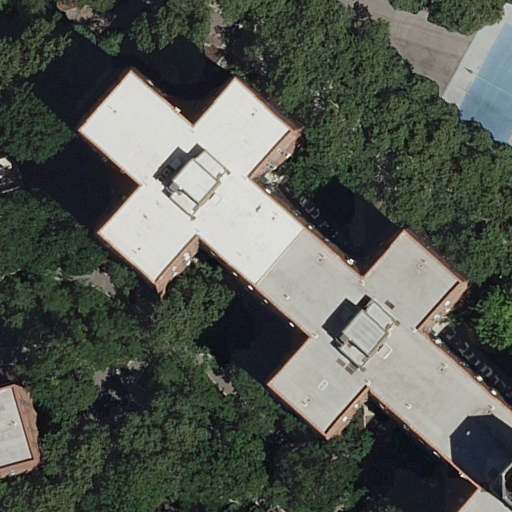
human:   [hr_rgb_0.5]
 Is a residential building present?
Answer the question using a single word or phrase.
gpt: yes

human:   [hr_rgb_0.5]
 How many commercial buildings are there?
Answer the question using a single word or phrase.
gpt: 0

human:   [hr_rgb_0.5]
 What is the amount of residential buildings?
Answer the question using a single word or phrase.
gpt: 2

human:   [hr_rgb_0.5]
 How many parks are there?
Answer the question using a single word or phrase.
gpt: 1

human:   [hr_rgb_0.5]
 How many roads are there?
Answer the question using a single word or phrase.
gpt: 2

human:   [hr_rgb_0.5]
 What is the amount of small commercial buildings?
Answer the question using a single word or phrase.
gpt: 0

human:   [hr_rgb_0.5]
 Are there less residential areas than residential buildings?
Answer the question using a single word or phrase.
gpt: yes

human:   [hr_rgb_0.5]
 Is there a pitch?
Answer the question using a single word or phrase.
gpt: yes

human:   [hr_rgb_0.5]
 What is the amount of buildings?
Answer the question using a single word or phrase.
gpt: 2

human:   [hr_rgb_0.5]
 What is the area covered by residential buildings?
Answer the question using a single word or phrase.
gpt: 227m2

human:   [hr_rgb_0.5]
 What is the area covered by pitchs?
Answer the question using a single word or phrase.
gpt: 5m2

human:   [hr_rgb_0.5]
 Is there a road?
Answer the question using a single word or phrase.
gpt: yes

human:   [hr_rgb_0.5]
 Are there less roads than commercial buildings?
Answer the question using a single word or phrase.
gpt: no

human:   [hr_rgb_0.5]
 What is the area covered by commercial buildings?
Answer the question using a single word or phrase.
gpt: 0m2

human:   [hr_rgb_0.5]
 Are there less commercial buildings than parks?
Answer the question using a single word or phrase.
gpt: yes

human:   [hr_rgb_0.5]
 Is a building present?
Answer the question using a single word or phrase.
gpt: yes

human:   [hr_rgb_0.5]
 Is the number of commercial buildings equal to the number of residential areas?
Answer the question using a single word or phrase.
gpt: no

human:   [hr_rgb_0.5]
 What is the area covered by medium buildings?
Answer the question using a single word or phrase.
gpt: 149m2

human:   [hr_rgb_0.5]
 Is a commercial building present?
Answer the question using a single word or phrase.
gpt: no

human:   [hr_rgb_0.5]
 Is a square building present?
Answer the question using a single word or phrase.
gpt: no

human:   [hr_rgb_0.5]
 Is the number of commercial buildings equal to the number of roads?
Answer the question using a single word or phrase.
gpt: no

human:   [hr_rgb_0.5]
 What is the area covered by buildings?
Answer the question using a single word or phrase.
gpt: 227m2

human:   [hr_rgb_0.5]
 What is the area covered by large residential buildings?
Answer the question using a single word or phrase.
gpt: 0m2

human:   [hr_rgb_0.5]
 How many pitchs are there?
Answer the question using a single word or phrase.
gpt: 2

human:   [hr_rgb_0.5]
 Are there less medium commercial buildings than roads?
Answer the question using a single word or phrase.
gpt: yes

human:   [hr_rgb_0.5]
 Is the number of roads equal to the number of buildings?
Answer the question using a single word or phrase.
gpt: yes

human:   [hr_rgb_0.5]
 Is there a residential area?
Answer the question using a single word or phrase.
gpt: yes

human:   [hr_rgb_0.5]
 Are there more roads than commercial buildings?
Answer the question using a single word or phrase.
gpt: yes

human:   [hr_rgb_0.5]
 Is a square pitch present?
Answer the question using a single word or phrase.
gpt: no

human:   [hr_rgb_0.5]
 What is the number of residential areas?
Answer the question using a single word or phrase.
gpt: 1

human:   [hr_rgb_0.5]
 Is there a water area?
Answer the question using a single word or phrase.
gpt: no

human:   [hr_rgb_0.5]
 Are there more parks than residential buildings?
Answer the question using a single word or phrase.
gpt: no

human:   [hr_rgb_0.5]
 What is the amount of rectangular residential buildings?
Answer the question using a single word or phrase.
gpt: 2

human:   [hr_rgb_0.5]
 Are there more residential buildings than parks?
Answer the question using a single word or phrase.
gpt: yes

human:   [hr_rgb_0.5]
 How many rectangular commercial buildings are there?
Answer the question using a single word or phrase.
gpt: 0

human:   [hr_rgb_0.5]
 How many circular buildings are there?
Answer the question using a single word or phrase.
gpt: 0

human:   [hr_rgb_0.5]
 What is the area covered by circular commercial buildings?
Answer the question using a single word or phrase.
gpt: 0m2

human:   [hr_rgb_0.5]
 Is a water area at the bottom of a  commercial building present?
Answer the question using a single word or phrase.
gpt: no

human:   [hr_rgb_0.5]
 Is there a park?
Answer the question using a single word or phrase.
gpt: yes

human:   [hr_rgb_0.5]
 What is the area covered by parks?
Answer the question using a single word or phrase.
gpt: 778m2

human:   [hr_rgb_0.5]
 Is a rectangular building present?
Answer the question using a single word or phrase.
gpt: yes

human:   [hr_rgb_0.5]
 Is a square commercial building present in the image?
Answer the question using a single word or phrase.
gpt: no

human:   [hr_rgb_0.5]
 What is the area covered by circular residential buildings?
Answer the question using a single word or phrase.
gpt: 0m2

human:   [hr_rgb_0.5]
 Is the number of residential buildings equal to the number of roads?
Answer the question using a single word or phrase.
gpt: yes

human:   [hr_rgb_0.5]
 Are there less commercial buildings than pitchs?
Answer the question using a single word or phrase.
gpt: yes

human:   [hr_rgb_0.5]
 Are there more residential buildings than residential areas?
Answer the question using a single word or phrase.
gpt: yes

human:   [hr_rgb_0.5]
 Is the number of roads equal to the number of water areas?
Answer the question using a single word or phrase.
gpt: no

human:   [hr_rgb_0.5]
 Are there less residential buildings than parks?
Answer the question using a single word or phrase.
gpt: no

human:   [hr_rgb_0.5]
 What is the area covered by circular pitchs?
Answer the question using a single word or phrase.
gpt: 0m2

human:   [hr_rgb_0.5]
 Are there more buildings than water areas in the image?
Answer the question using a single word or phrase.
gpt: yes

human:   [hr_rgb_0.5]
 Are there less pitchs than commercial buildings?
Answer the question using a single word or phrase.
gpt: no

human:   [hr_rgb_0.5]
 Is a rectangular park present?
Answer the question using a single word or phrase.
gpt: yes

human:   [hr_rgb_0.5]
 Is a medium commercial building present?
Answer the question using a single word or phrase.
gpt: no

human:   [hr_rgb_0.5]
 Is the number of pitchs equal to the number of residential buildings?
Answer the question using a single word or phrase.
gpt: yes

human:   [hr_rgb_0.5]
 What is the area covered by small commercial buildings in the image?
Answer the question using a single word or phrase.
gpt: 0m2

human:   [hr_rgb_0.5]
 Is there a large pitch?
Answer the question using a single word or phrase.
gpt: no

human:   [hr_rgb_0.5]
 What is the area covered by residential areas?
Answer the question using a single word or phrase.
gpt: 10614m2

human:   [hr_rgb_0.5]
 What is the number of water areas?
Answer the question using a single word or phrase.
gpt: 0

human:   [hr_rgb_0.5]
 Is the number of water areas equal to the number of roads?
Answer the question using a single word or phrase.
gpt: no

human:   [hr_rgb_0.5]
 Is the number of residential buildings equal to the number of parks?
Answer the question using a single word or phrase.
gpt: no

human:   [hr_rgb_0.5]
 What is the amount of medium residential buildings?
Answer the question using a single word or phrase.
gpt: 1

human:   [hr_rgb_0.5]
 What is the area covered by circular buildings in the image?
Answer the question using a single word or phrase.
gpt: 0m2

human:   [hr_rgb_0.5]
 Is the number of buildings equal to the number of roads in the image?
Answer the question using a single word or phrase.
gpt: yes

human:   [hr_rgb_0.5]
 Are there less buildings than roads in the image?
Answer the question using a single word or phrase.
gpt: no